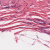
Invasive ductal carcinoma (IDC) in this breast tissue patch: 0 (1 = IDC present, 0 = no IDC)